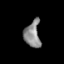
Tissue: skin
Cell type: Others
Senescence score: 0.6946
Nuclear area (px): 411
Mean DAPI intensity: 137.65